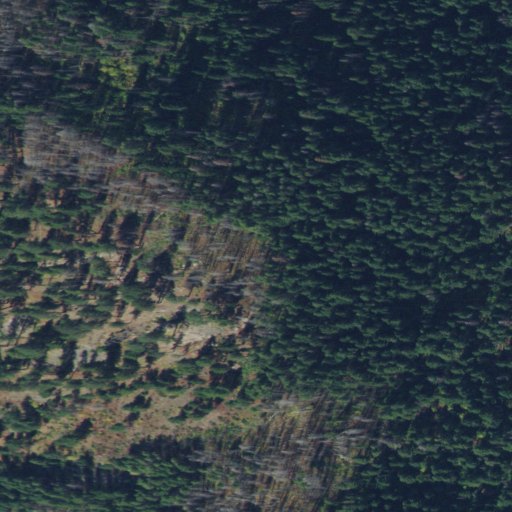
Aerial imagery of cliff(s) in Idaho named Lone Pine Point containing evergreen forest, grassland, and shrub